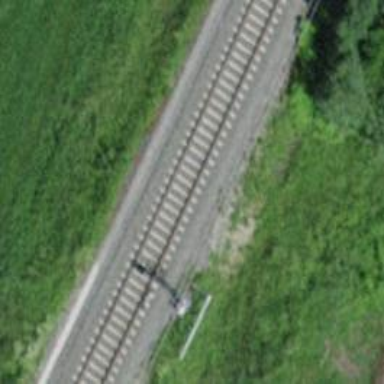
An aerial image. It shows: Railway signal.